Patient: sex F, age 58
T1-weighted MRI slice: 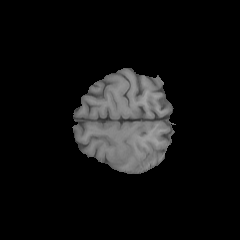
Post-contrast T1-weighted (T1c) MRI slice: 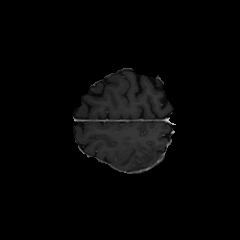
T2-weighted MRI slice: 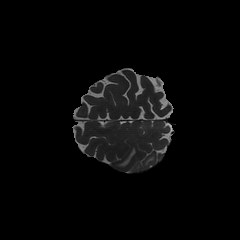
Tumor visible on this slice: yes
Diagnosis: Glioblastoma, IDH-wildtype
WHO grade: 4